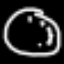
Label: clock